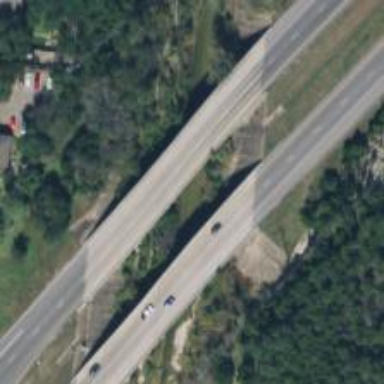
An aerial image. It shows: Bridge over trunk highway expressway.